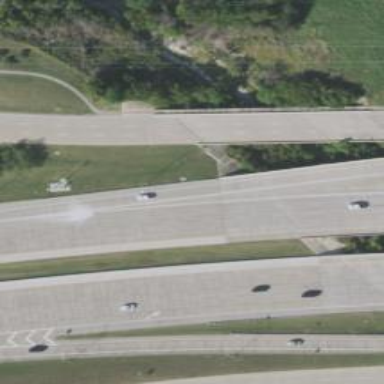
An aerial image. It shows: Secondary road with bridge.